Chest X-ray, PA view. Patient: 63 years old, sex M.
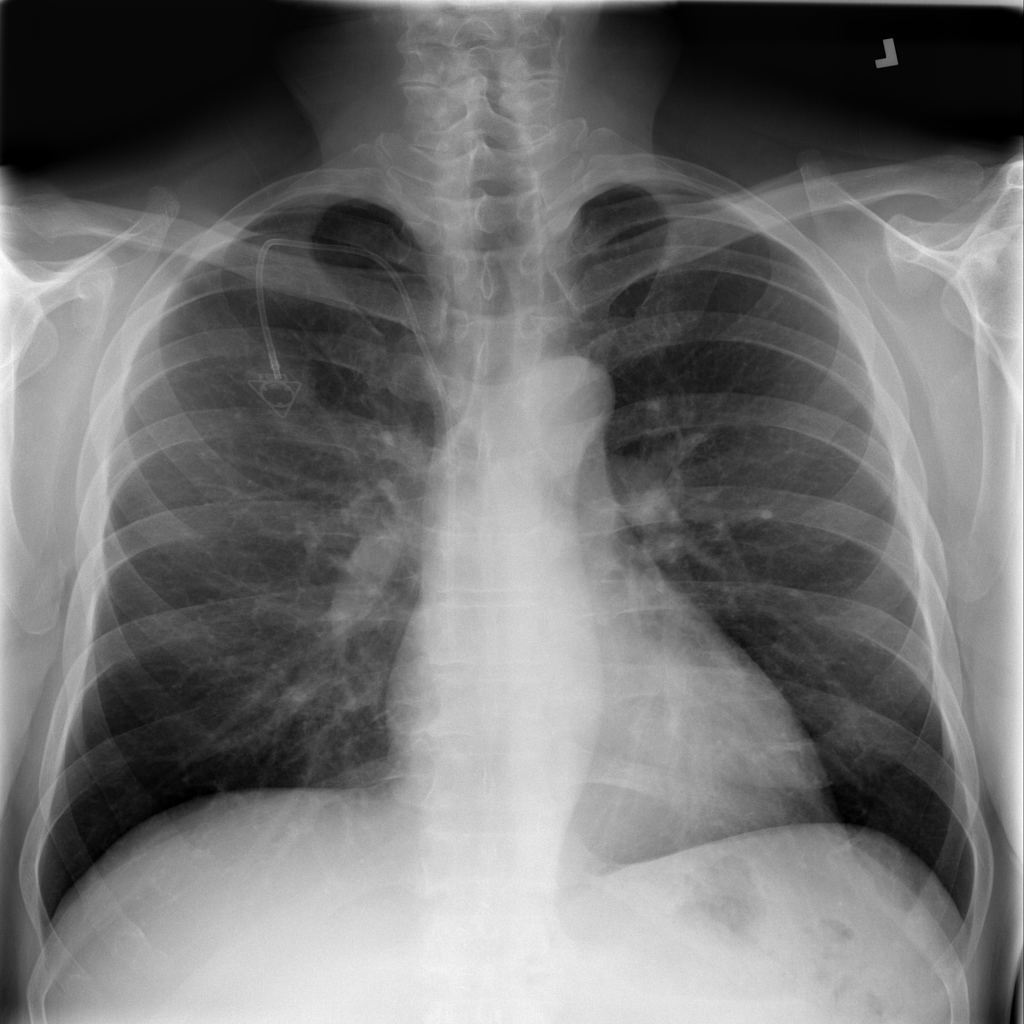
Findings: No Finding